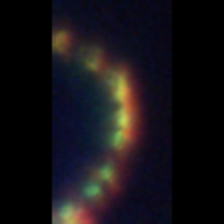
Taxon: Chaetoceros
Group: Diatoms